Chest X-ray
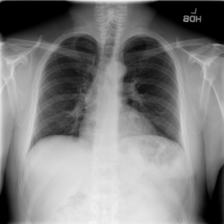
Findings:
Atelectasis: negative
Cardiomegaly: negative
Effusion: negative
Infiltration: negative
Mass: negative
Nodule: negative
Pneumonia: negative
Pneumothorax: negative
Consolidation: negative
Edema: negative
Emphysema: negative
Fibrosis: negative
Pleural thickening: negative
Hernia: negative